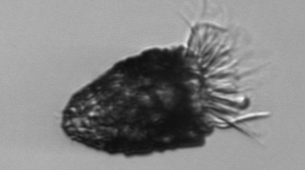
Label: Stenosemella_pacifica